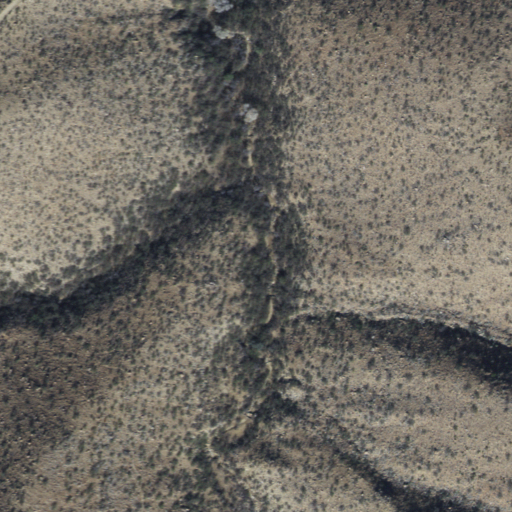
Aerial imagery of valley in Arizona named X Canyon containing only shrub